Aerial crown-view tile of a tropical tree (Barro Colorado Island, Panama), acquired 20250124:
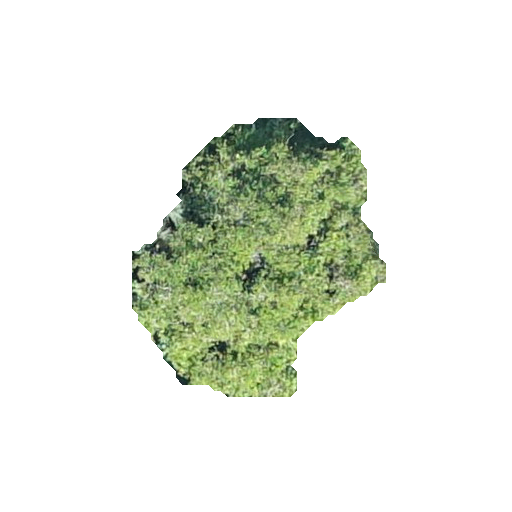
Species: Sloanea terniflora
GBIF accepted scientific name: Sloanea terniflora
Crown area: 71.39 m²